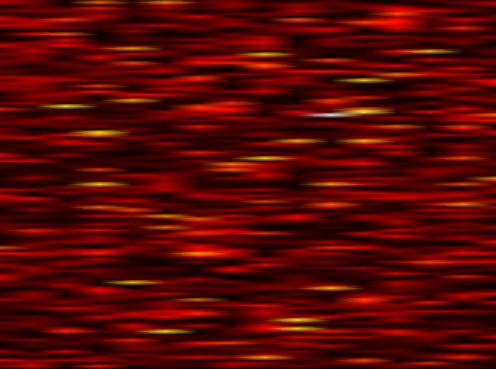
Label: WOLA